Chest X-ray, AP view. Patient: 44 years old, sex F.
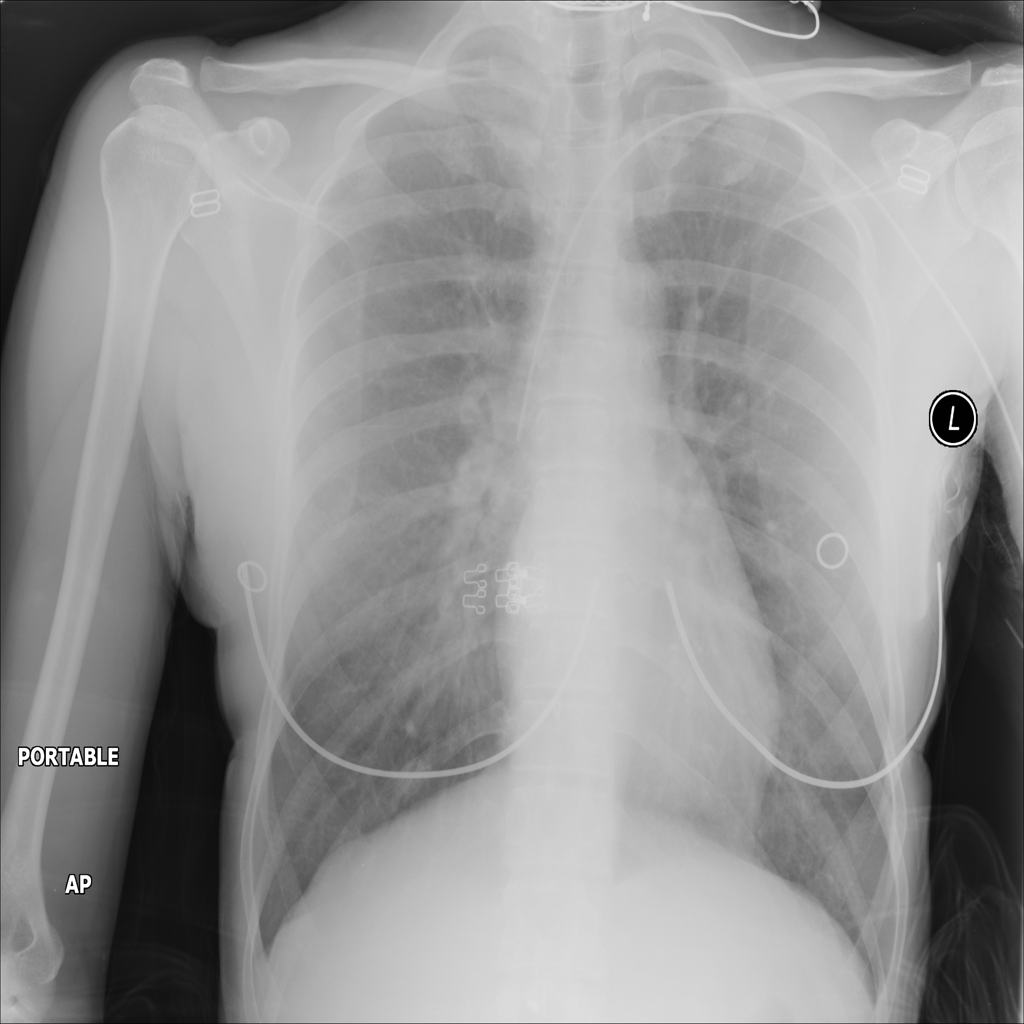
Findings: No Finding